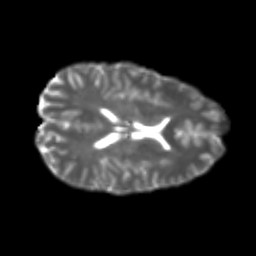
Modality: T2w
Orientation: axial
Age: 25
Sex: male
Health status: healthy
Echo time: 0.074 s